Field crop: maize
Growth stage: 2
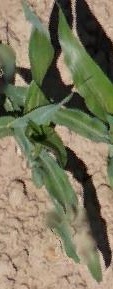
Species: maize